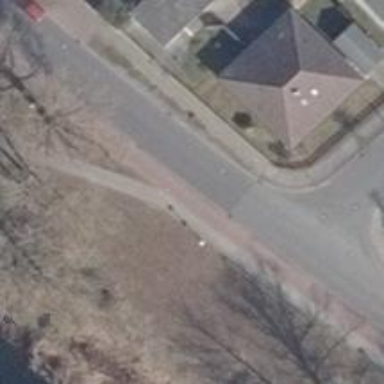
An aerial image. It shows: Unmarked road crossing.